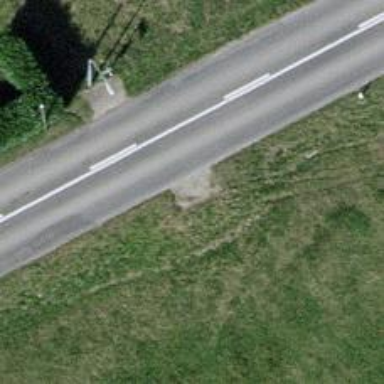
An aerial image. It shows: Bus stop along the road.